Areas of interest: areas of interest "Best Foreign Languages Primary School & Kindergarten"
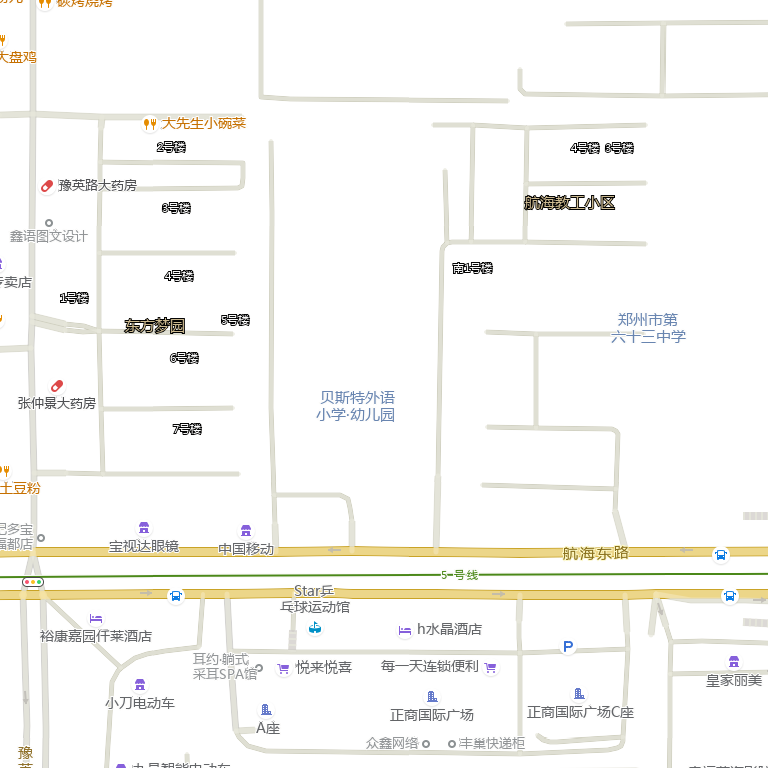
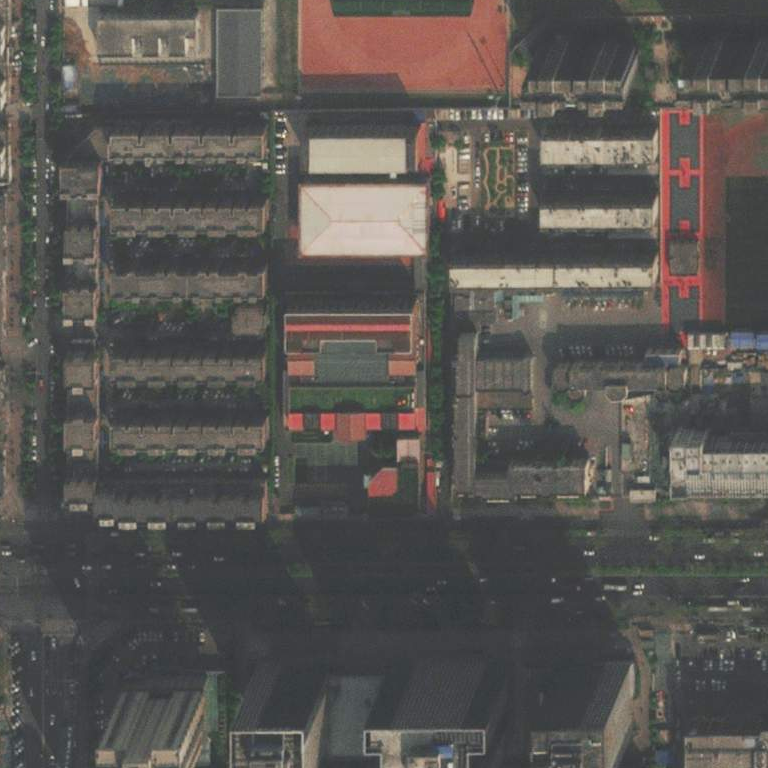